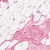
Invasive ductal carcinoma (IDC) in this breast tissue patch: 0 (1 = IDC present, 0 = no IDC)